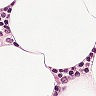
Metastatic tissue present: no